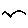
Label: bird